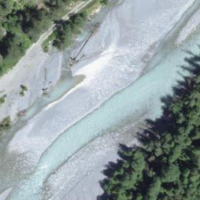
EUNIS habitat code: 47
Species observed at this site:
Aricia artaxerxes
Picea abies
Polyommatus icarus
Campanula trachelium